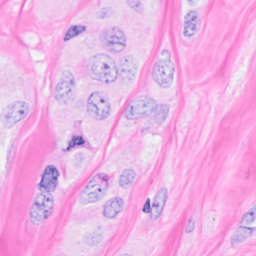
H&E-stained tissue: Breast